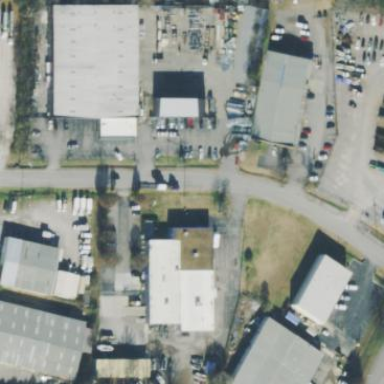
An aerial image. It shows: Commercial area.